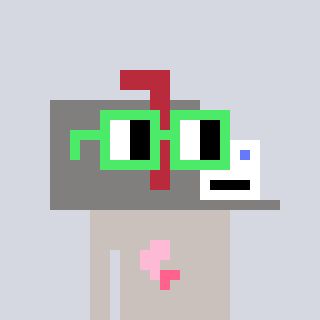
a pixel art character with square light green glasses, a mailbox-shaped head and a foggrey-colored body on a cool background